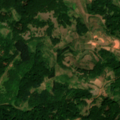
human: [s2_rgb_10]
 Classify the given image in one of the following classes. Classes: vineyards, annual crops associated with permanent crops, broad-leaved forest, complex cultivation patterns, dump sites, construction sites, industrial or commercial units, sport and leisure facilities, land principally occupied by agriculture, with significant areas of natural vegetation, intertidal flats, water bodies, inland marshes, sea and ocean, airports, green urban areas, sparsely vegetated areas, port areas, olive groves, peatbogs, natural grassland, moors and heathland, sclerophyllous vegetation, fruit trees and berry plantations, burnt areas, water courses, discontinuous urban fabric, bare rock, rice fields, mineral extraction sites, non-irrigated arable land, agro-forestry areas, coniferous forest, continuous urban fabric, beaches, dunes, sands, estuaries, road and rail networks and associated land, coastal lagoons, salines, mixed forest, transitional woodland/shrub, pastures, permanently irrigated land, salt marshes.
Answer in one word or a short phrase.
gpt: pastures, land principally occupied by agriculture, with significant areas of natural vegetation, broad-leaved forest